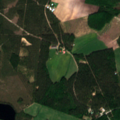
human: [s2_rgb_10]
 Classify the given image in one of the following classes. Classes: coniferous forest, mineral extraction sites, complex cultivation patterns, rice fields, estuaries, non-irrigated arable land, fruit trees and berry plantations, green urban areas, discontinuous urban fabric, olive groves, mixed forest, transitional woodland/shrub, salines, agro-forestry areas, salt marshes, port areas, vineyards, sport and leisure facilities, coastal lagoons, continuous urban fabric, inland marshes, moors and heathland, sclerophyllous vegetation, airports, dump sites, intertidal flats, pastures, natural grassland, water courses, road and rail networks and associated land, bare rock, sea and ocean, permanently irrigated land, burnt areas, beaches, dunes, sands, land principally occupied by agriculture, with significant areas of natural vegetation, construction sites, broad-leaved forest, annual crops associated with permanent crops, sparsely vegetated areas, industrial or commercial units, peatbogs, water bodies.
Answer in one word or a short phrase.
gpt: non-irrigated arable land, land principally occupied by agriculture, with significant areas of natural vegetation, coniferous forest, mixed forest, transitional woodland/shrub